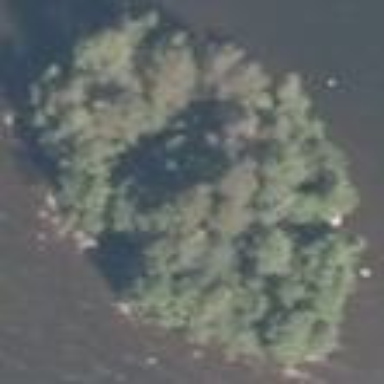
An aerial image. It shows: Island.